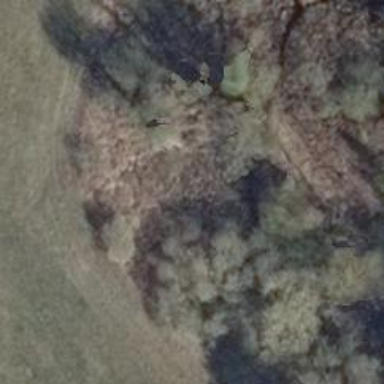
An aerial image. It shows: Single tag "natural: tree."